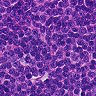
Metastatic tissue present: no